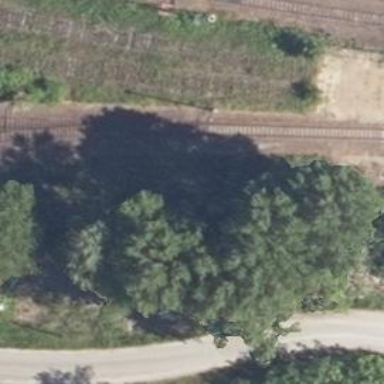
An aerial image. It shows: Railway yard.